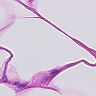
Metastatic tissue present: no